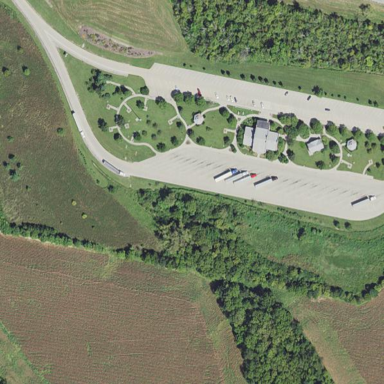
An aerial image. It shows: Rest area along the road.